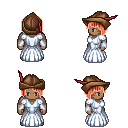
a pixel art fantasy rpg character, male body template, human, dark skin, underdress, white pants, red pageboy hairstyle, leather cap, white cloth bracers, four views (front, back, left, right), 2x2 character sprite sheet, small pixel art, hard edges, no anti-aliasing